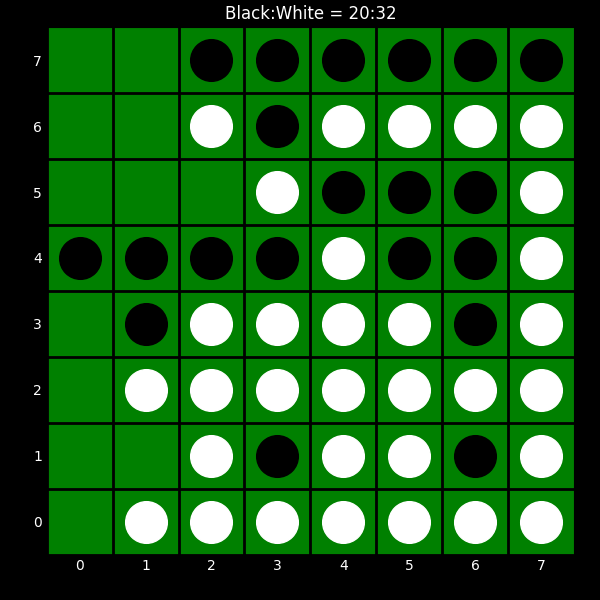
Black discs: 20
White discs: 32